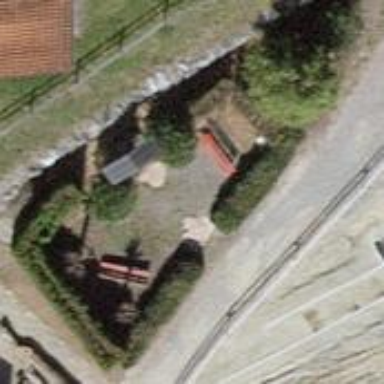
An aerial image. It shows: Wayside cross with historic significance.